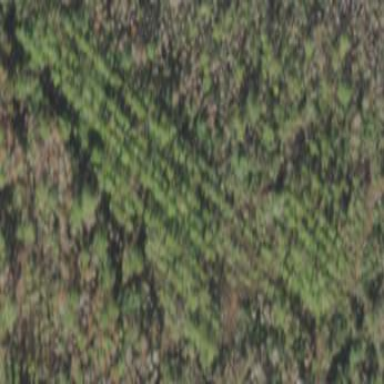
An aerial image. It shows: Forest with needle-leaved trees.